Question: I have the following XAML used to populate a sub-MenuItem listing with RecentDocuments:
'''
<MenuItem Header="_Recent Studies"
ItemsSource="{Binding RecentFiles}"
AlternationCount="{Binding Path=Items.Count,
Mode=OneWay,
RelativeSource={RelativeSource Self}}"
ItemContainerStyle="{StaticResource RecentMenuItem}"/>
'''
Where in the ViewModel I have the following 'RecentFiles' property
'''
private ObservableCollection<RecentFile> recentFiles = new ObservableCollection<RecentFile>();
public ObservableCollection<RecentFile> RecentFiles
{
get { return this.recentFiles; }
set
{
if (this.recentFiles == value)
return;
this.recentFiles = value;
OnPropertyChanged("RecentFiles");
}
}
'''
Now this works fine and displays my recent menu items like so:

My question is; 'MenuItem' I am amble to use 'AttachedCommands' but I don't see how this can be achieved.
thanks for your time.
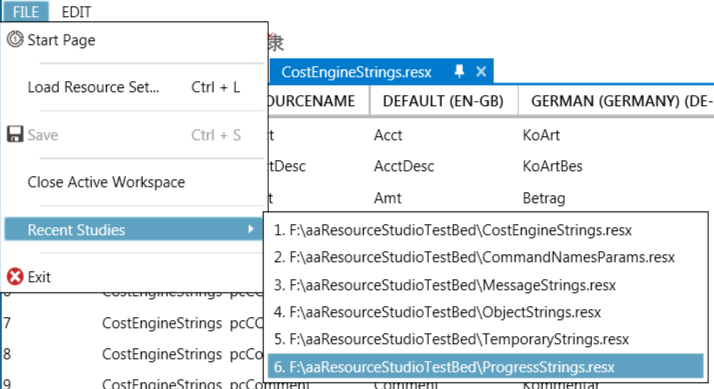
Answer: If you are using MVVM pattern, you do not need Click event at all.
You should use <URL> property in order to communicate with your ViewModel.
As I can see, you are using the ItemContainerStyle. You can add the following line to that style:
'''
<Style x:Key="RecentMenuItem" TargetType="MenuItem">
...
<Setter Property="Command" Value="{Binding Path=SelectCommand}" />
...
</Style>
'''
And in your 'RecentFile':
'''
public ICommand SelectCommand { get; private set; }
'''
You can initialize the command inside the constructor of 'RecentFile' class.